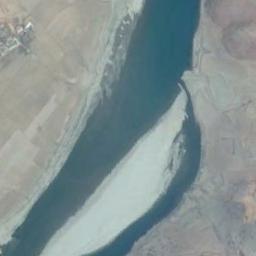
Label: river